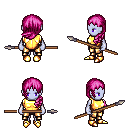
a pixel art fantasy rpg character, female body template, dark elf, purple skin, gold chest armor, gold greaves, pink left-swept hairstyle, gold boots, spear, four views (front, back, left, right), 2x2 character sprite sheet, small pixel art, hard edges, no anti-aliasing